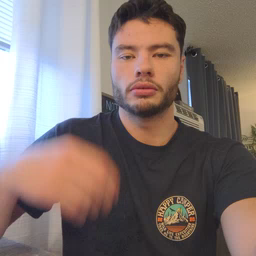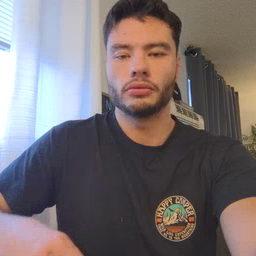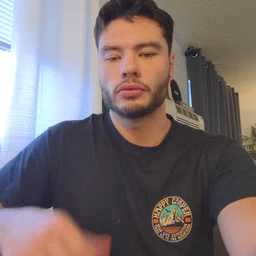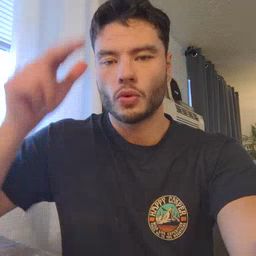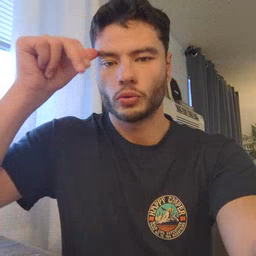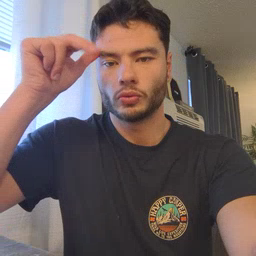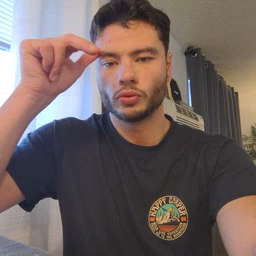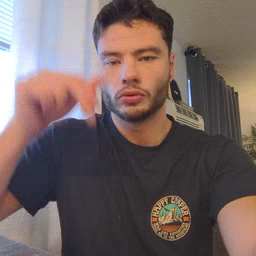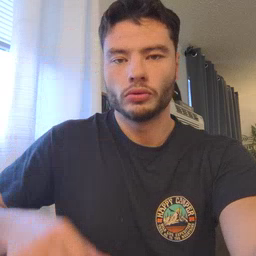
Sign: horse